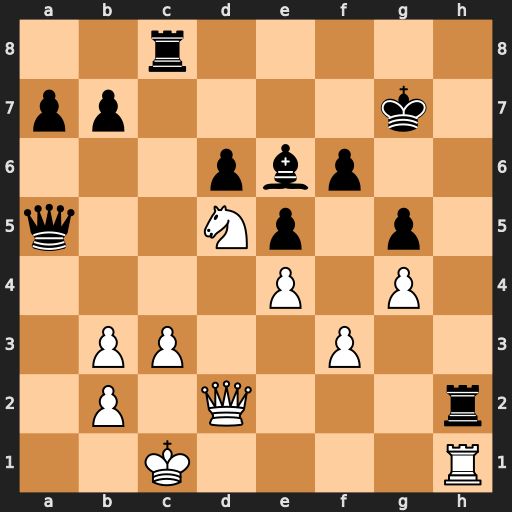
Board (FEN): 2r5/pp4k1/3pbp2/q2Np1p1/4P1P1/1PP2P2/1P1Q3r/2K4R
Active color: w
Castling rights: -
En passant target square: -
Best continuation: Qxh2 Qa1+ Kc2 Qxh1 Qxh1